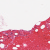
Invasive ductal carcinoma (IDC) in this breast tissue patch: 0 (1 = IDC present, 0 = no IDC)